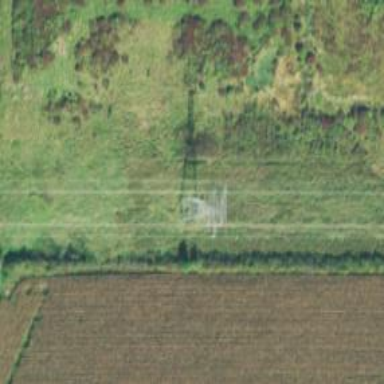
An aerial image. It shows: Lattice structure tower used for power distribution.